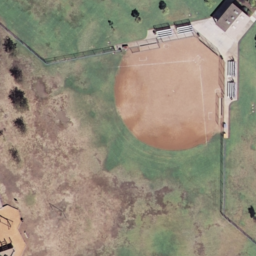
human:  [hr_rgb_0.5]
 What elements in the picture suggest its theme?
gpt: baseball diamond